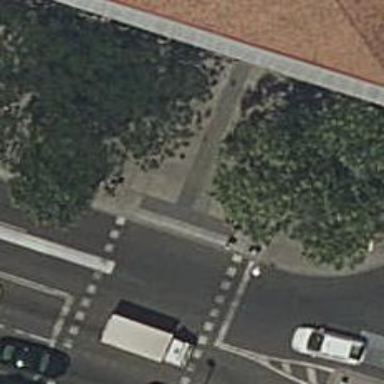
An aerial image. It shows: Kerb barrier.